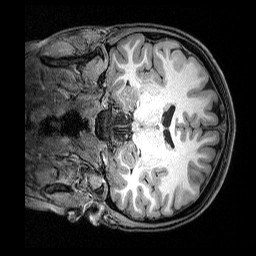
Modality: T1w
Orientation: coronal
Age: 20
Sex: female
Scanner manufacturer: siemens
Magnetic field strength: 3 T
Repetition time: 2.5 s
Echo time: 0.00369 s